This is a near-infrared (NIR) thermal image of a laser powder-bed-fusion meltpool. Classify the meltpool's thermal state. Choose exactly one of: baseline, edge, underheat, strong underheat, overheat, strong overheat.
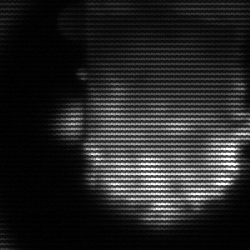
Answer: baseline